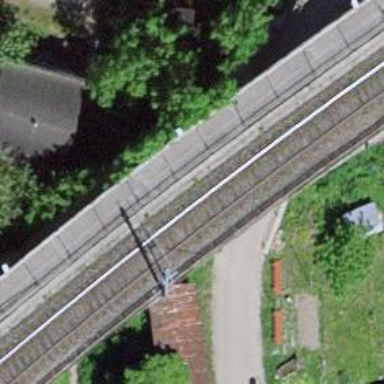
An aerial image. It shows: Footway road on viaduct.